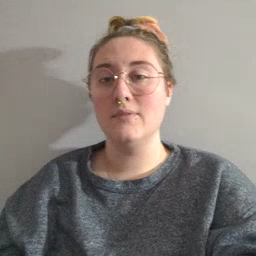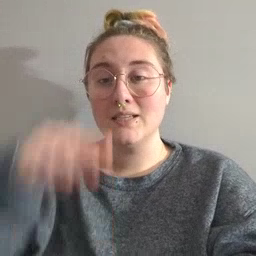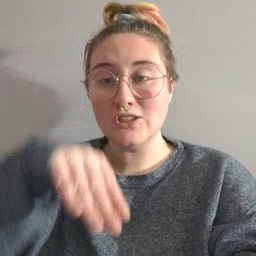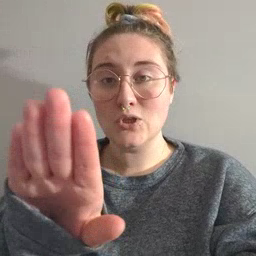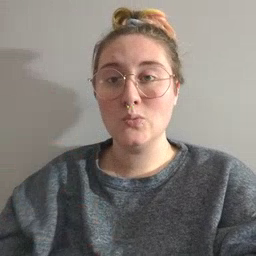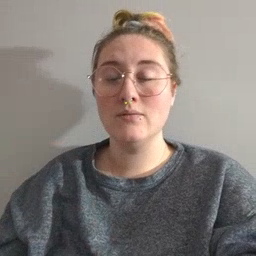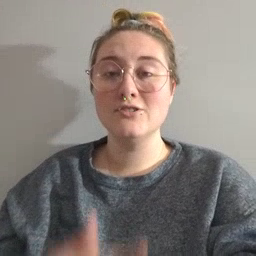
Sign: into